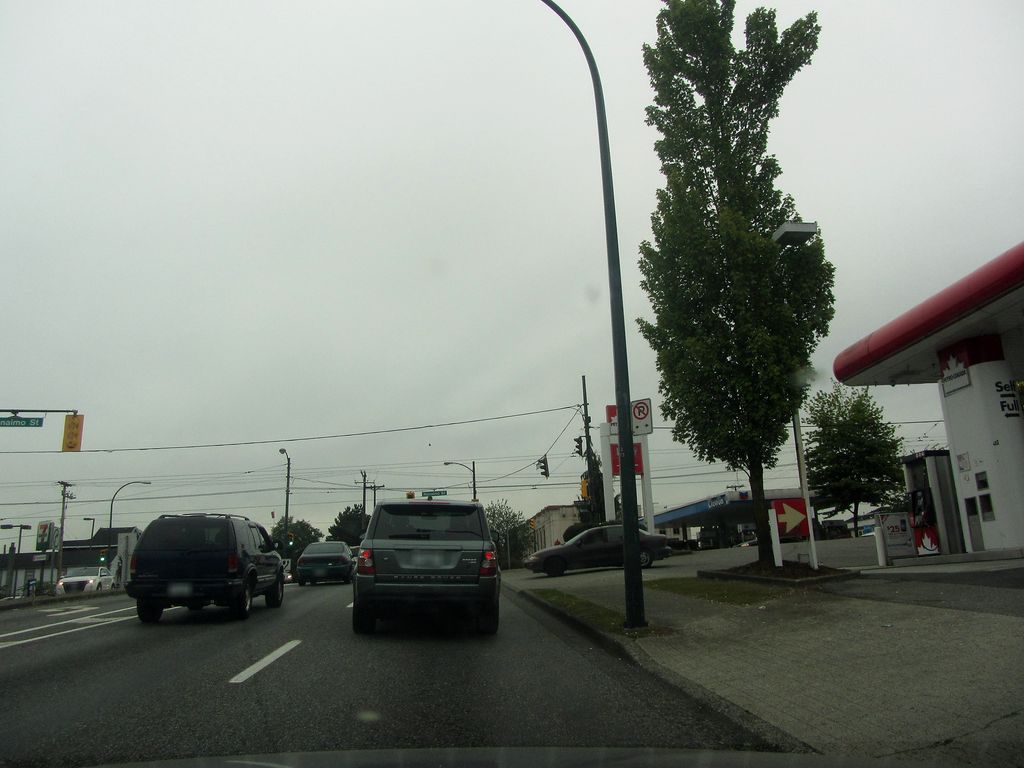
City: vancouver